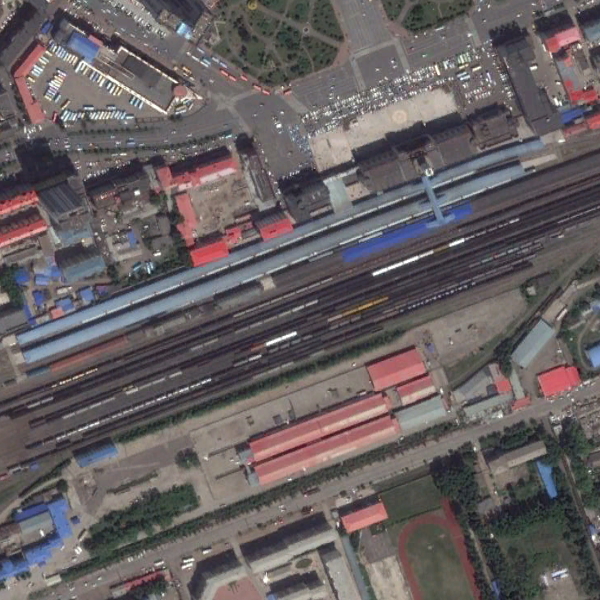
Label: RailwayStation